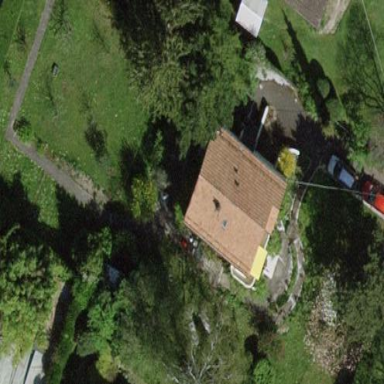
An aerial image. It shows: Garden surrounded by fence.